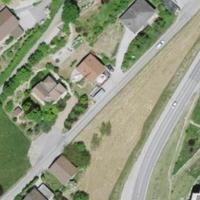
EUNIS habitat code: 54
Species observed at this site:
Leontopodium nivale